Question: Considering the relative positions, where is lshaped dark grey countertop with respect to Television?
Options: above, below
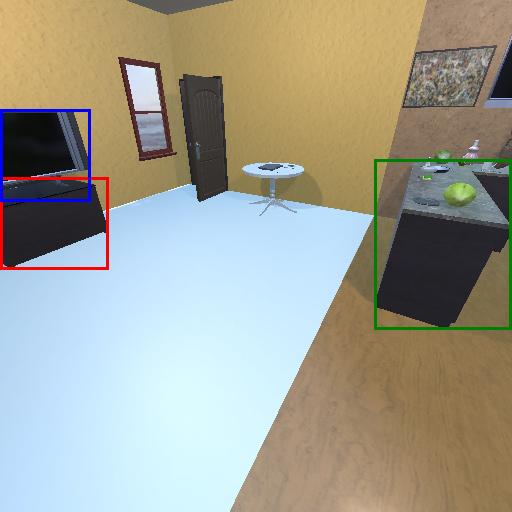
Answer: above